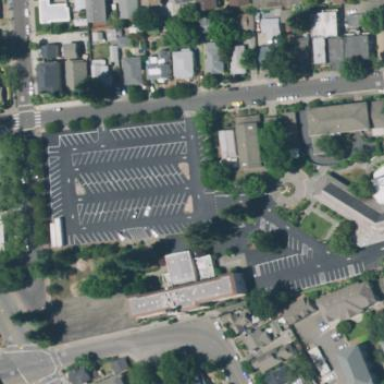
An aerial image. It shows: Parking area with surface.